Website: bh-photo
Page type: address-validator
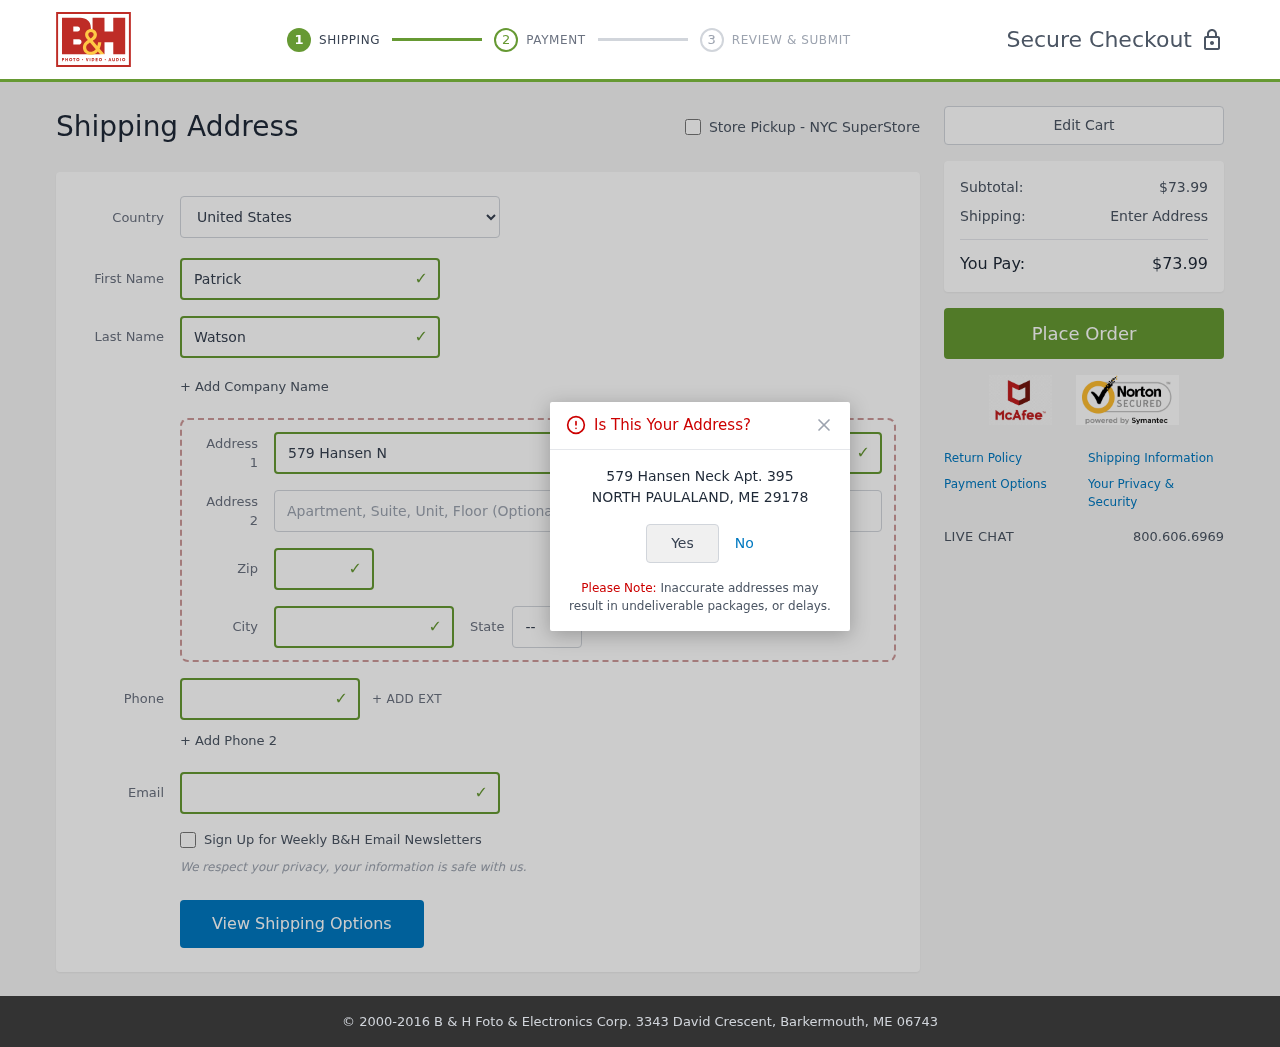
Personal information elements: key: PII_CITY
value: North Paulaland
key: PII_COUNTRY
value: United States
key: PII_EMAIL
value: patrick_watson@gmail.com
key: PII_FIRSTNAME
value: Patrick
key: PII_LASTNAME
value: Watson
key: PII_PHONE
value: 9668981912
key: PII_POSTCODE
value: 29178
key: PII_STATE_ABBR
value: ME
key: PII_STREET
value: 579 Hansen Neck Apt. 395
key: PII_CITY_CONFIRM
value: NORTH PAULALAND
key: PII_POSTCODE_FULL
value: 29178
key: PII_POSTCODE_NUMERIC
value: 29178
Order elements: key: ORDER_SUBTOTAL
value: $73.99
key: ORDER_TOTAL
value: $73.99